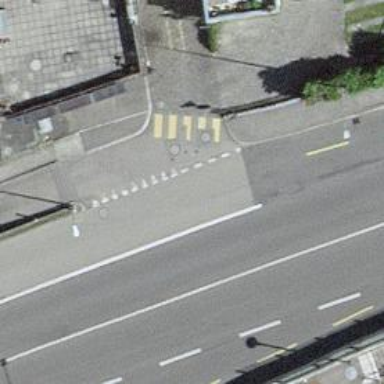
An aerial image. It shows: Uncontrolled footway crossing with markings.